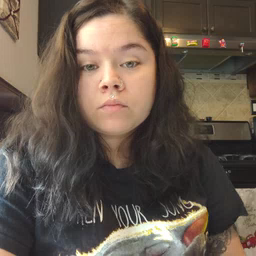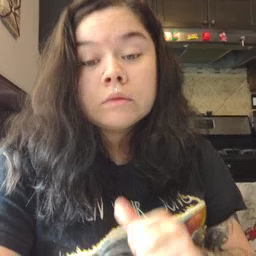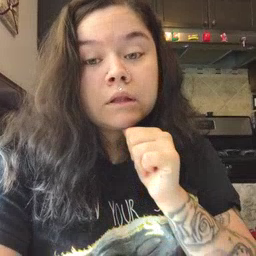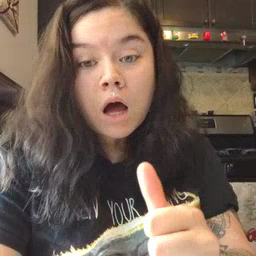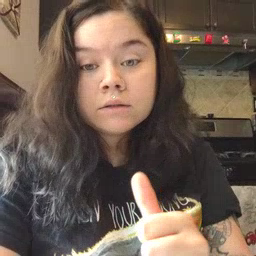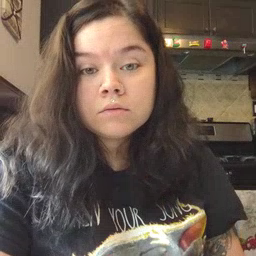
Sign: not